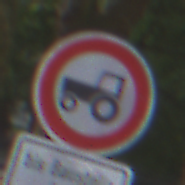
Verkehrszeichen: VerbotKraftfahrzeugeZuegeNichtSchneller25
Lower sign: SonstigeFahrzeugePersonengruppenFrei2
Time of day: MorningAfternoon
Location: Outdoor (Urban)
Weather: Overcast
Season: NotSpecified
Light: Natural